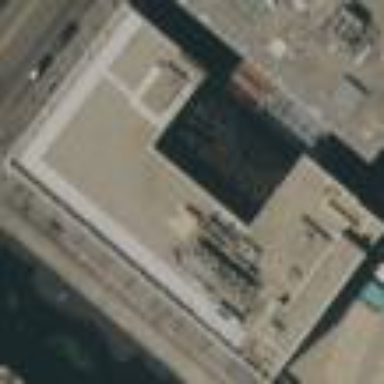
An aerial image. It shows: Commercial building.